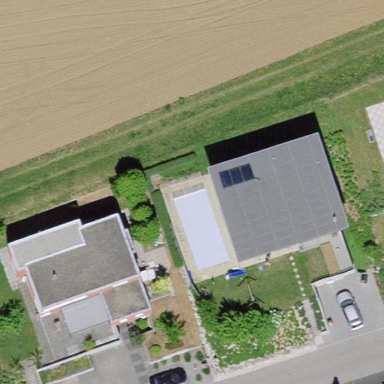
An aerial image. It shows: Detached building.